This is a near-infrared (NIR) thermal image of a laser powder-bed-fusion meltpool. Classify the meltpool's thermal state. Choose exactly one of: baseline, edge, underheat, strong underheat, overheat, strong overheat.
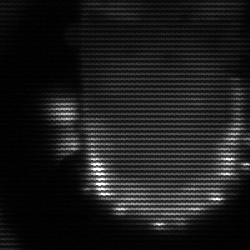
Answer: baseline